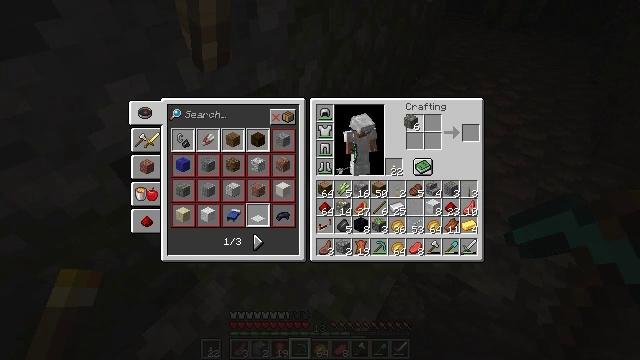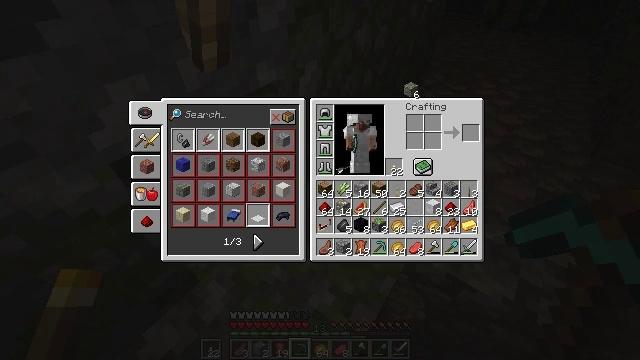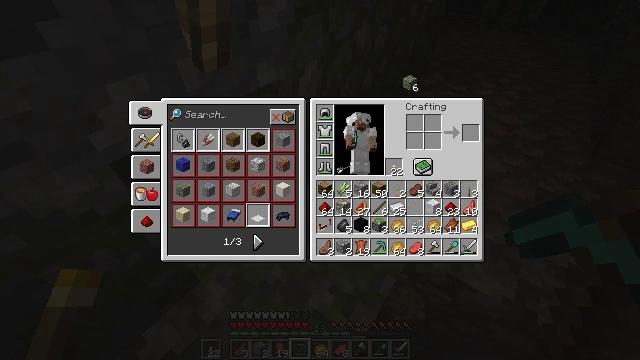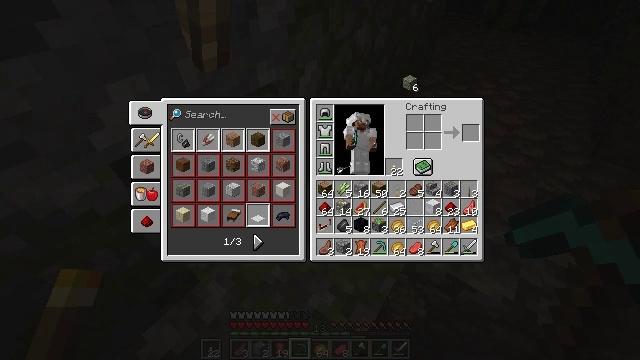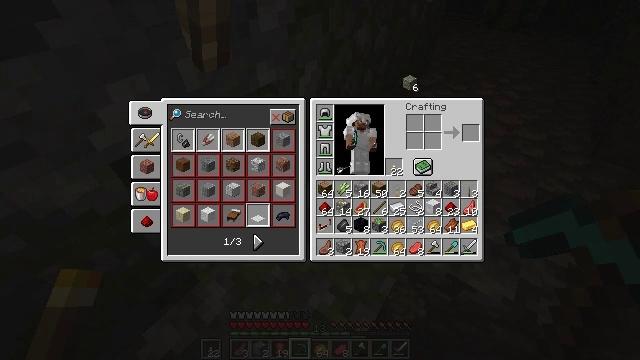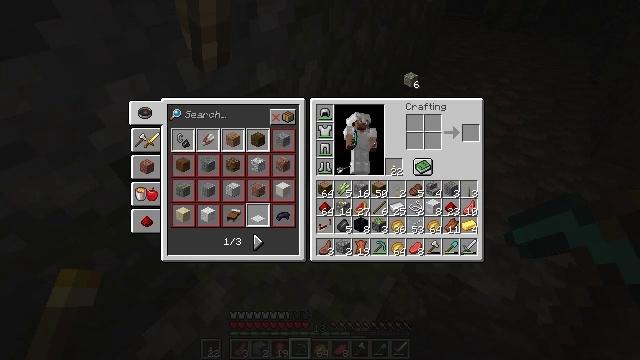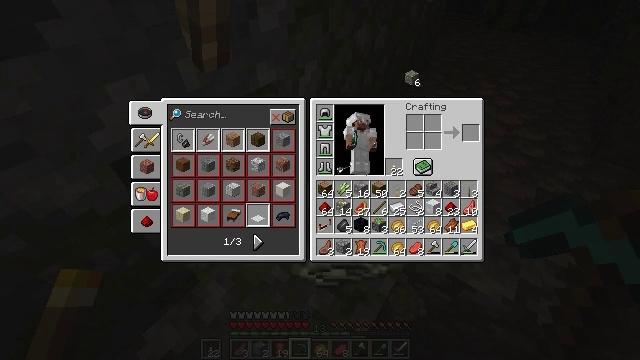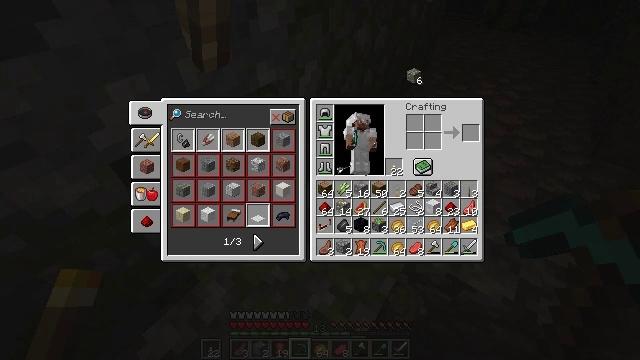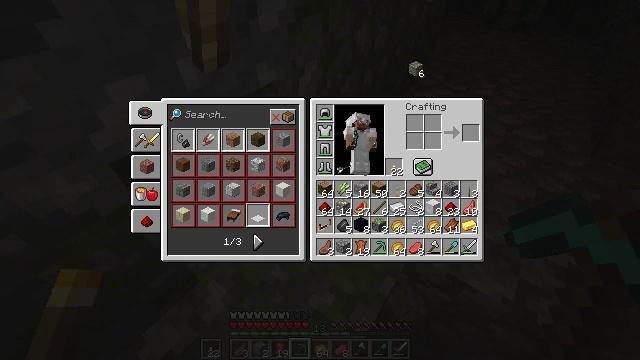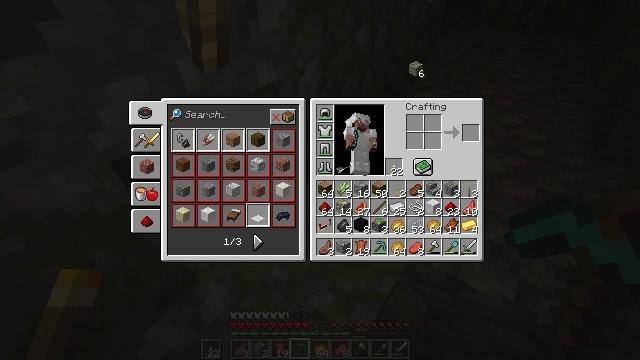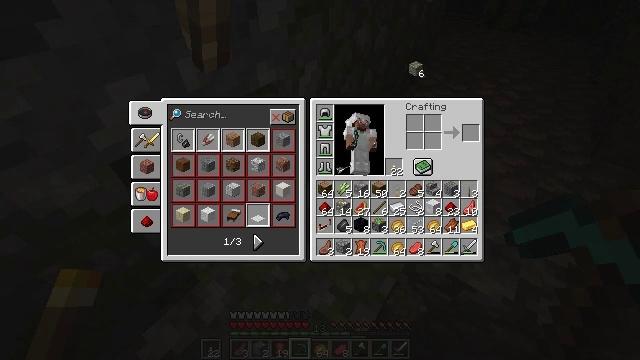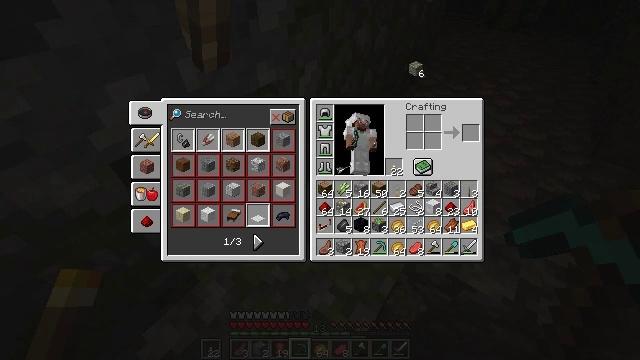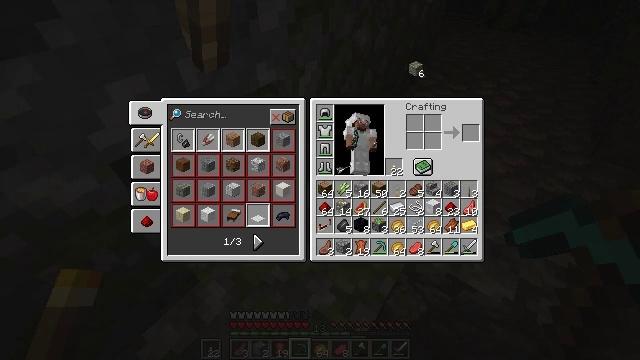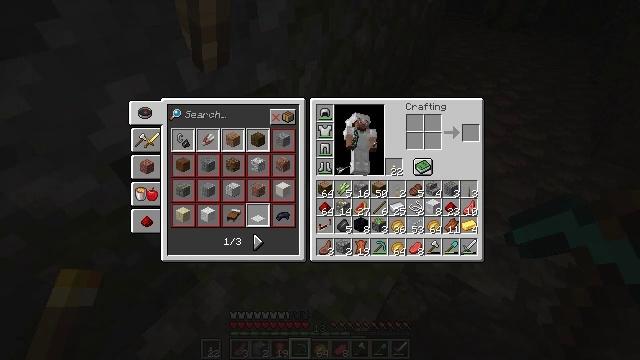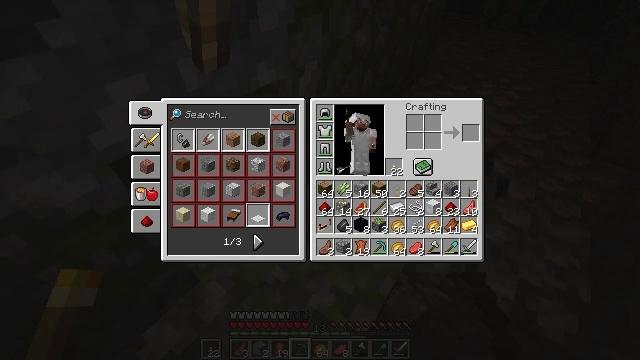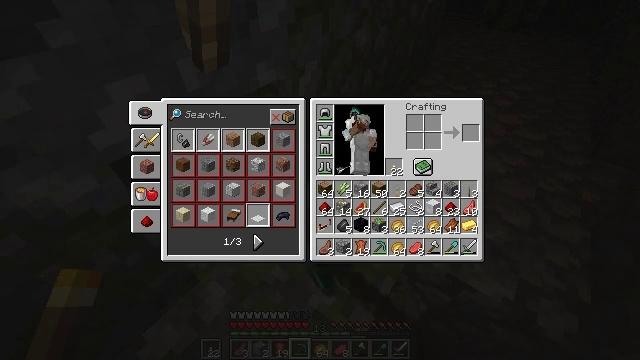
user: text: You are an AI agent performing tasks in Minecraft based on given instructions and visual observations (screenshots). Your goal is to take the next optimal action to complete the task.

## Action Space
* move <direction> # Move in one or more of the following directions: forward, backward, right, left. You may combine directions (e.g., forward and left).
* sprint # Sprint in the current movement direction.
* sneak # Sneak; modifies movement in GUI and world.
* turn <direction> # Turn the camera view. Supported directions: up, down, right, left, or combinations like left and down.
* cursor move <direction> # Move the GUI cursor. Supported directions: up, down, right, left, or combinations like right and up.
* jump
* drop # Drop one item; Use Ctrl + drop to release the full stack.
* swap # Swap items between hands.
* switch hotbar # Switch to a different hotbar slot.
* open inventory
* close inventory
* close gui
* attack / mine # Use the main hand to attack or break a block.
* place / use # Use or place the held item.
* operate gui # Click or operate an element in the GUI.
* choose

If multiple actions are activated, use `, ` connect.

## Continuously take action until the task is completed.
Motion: motion action
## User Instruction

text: Drop a mossy cobblestone.
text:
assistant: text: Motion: cursor move up
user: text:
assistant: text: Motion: cursor move up
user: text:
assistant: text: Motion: no_op
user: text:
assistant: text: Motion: no_op
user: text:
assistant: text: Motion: no_op
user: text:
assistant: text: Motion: no_op
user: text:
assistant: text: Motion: no_op
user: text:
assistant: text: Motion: no_op
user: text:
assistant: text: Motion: no_op
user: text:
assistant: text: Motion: operate gui
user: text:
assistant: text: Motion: operate gui
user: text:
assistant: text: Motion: operate gui
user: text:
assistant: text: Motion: no_op
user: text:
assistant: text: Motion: no_op
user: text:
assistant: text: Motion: no_op
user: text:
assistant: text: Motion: no_op
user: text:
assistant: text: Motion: no_op
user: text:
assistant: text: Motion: no_op